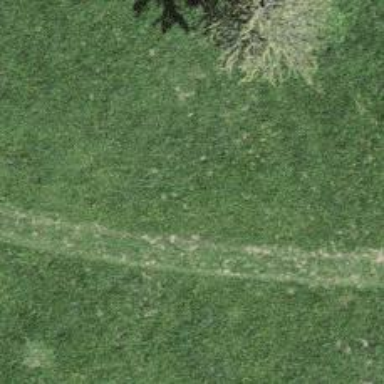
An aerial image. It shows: Grass track with grade 5 tracktype.